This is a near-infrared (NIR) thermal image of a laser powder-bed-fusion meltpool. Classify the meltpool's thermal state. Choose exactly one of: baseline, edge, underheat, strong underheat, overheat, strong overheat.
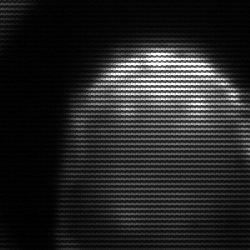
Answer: edge